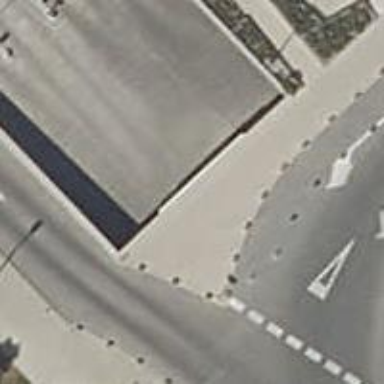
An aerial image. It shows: Residential road with asphalt surface passing through tunnel.